Question: I want to build such interface:

With auto layout disabled, I successfully created those 6 buttons and well adjusted them through code in function of screen's height. However, when disabling auto layout, all other controllers become "messy" so I tried to create/adjust those buttons with auto layout enabled. And there is NO WAY to achieve such interface with auto layout enabled. My question is, is there any trick, solution to adjust those 6 buttons with auto layout enabled? Or perhaps there is a library? I'm really stacked.
Thank you for your help.
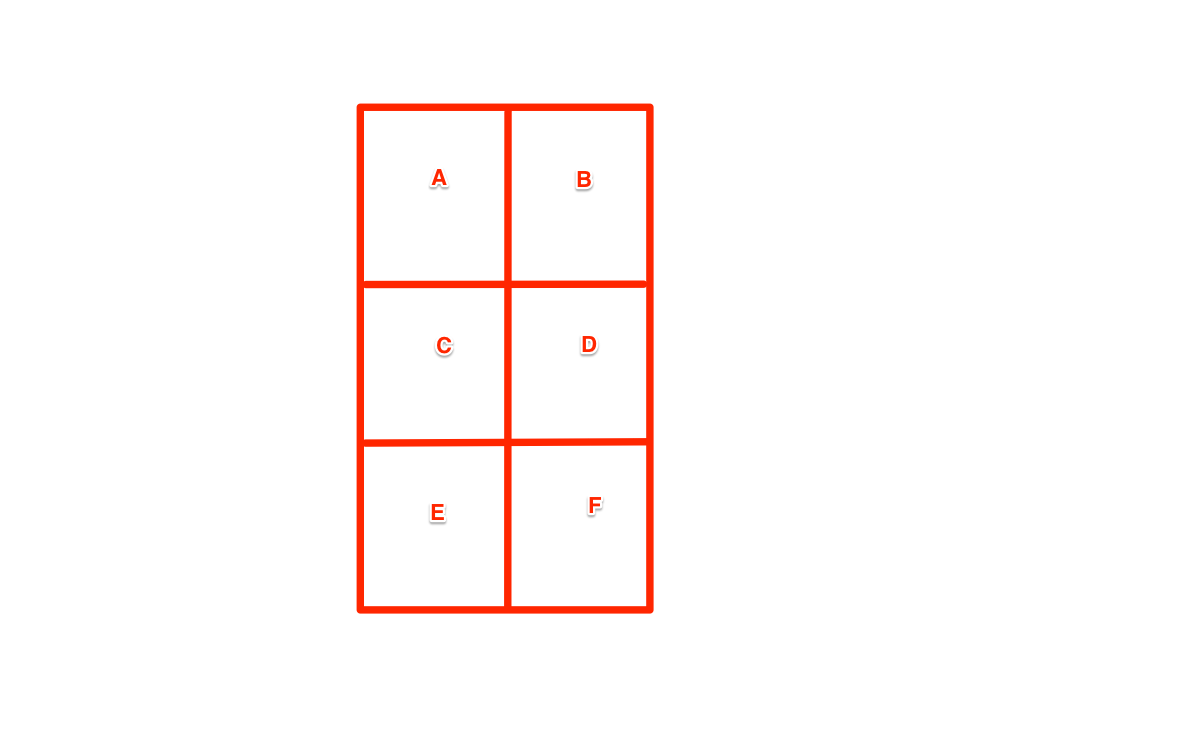
Answer: I see you found an answer, but I'll post mine anyway, because it uses a different approach. Trying to get the constraints correct in IB (in iOS 6) when there are so many dependencies among the 6 buttons is difficult (because of the constraints the system adds for you in IB), so I did it in code. I did it in such a way that the buttons take the whole screen in any size screen or any orientation without having to check the screen size:
'''
@interface ViewController ()
@property (strong,nonatomic) NSMutableDictionary *viewsDict;
@end
@implementation ViewController
- (void)viewDidLoad {
[super viewDidLoad];
self.viewsDict = [NSMutableDictionary dictionary];
for (int i=1; i<7; i++) {
UIButton *b = [UIButton buttonWithType:UIButtonTypeRoundedRect];
[b setTitle:[NSString stringWithFormat:@"Button%d",i] forState:UIControlStateNormal];
[b setTranslatesAutoresizingMaskIntoConstraints:NO];
[self.viewsDict setObject:b forKey:[NSString stringWithFormat:@"b%d",i]];
[self.view addSubview:b];
}
[self.view addConstraints:[NSLayoutConstraint constraintsWithVisualFormat:@"|[b1][b2(==b1)]|" options:0 metrics:nil views:self.viewsDict]];
[self.view addConstraints:[NSLayoutConstraint constraintsWithVisualFormat:@"|[b3][b4(==b3)]|" options:0 metrics:nil views:self.viewsDict]];
[self.view addConstraints:[NSLayoutConstraint constraintsWithVisualFormat:@"|[b5][b6(==b5)]|" options:0 metrics:nil views:self.viewsDict]];
[self.view addConstraints:[NSLayoutConstraint constraintsWithVisualFormat:@"V:|[b1][b3(==b1)][b5(==b1)]|" options:0 metrics:nil views:self.viewsDict]];
[self.view addConstraints:[NSLayoutConstraint constraintsWithVisualFormat:@"V:|[b2][b4(==b2)][b6(==b2)]|" options:0 metrics:nil views:self.viewsDict]];
}
'''